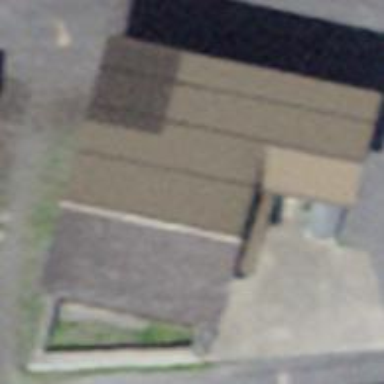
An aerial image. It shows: Building with gabled roof used for shooting sports.